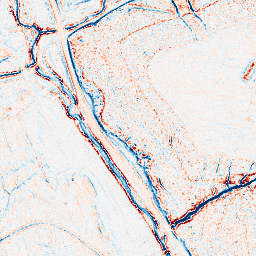
Category: edge_preserving
Decomposition family: anisotropic_diffusion
Decomposition parameters: iterations: 5
kappa: 10
gamma: 0.2
Upsampling method: bicubic_3x
Upsampling parameters: scale: 3
Upsampling scale: 3